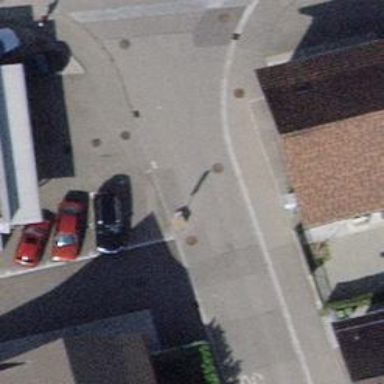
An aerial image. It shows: Traffic calming feature called choker.